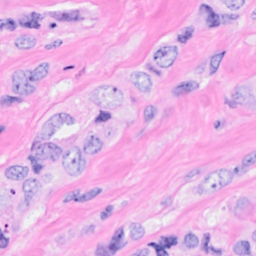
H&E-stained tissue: Breast